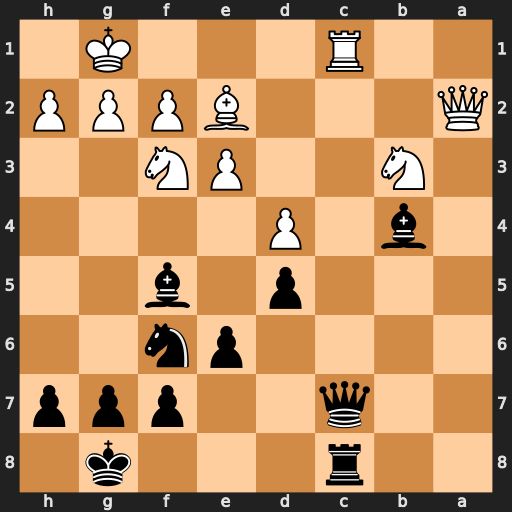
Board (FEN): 2r3k1/2q2ppp/4pn2/3p1b2/1b1P4/1N2PN2/Q3BPPP/2R3K1
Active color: b
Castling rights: -
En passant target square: -
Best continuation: Qxc1+ Nxc1 Rxc1+ Bf1 Bd3